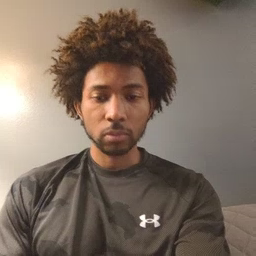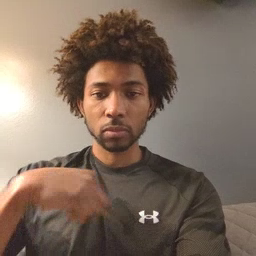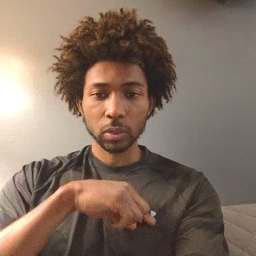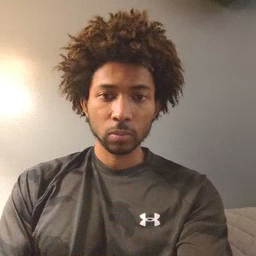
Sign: weus